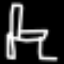
Label: chair